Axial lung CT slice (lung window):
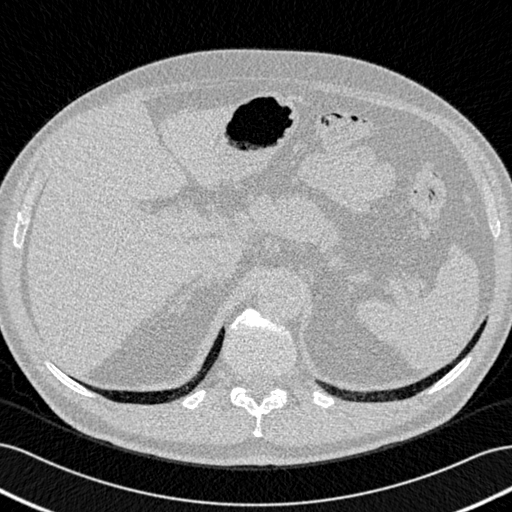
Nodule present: no